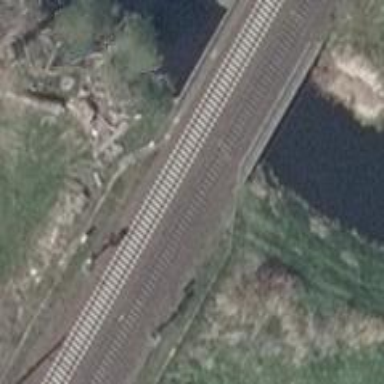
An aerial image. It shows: Bridge over electrified railway with contact line.